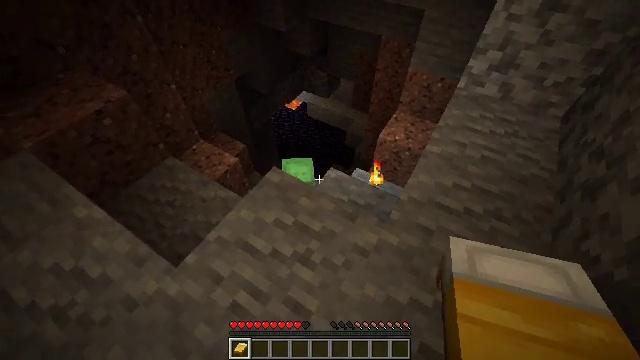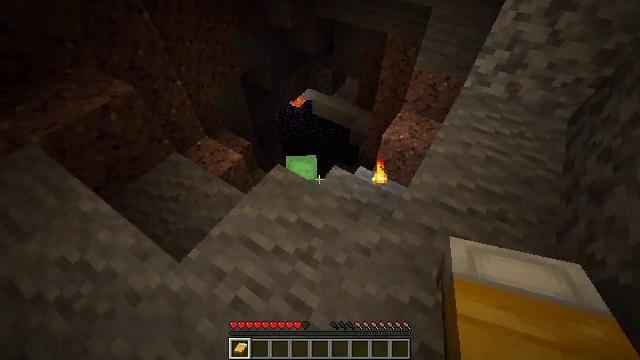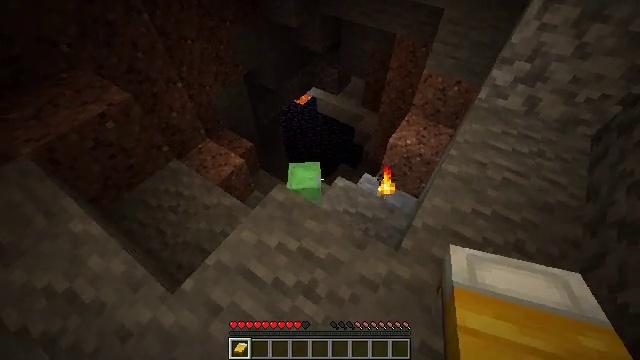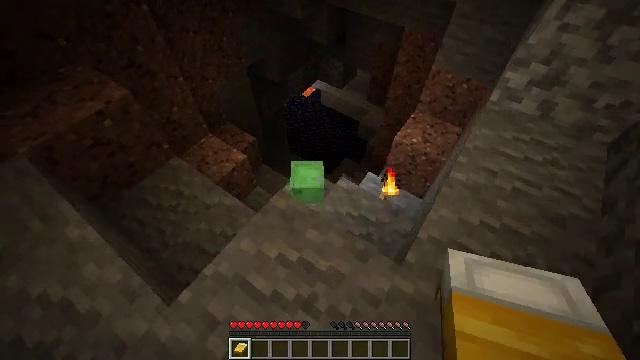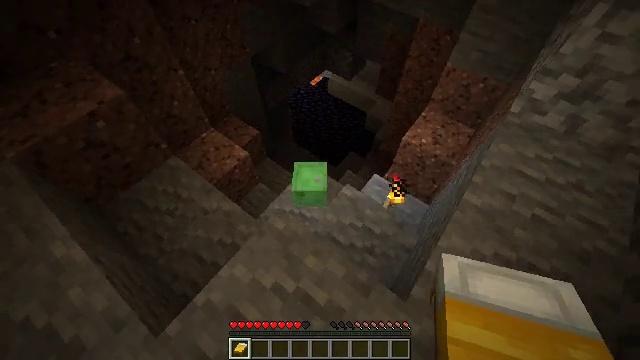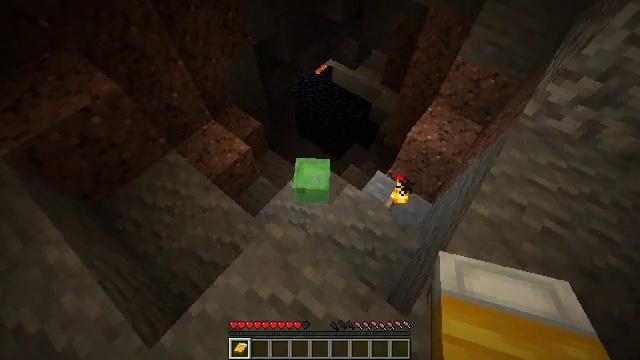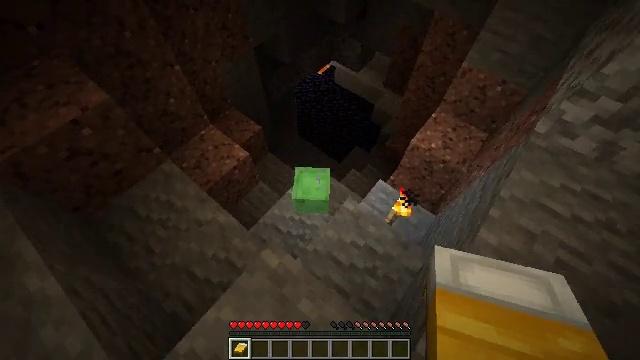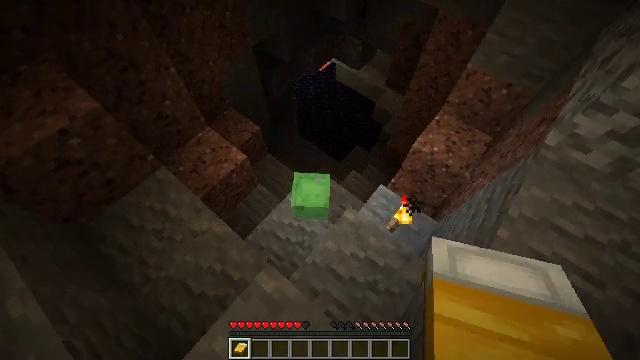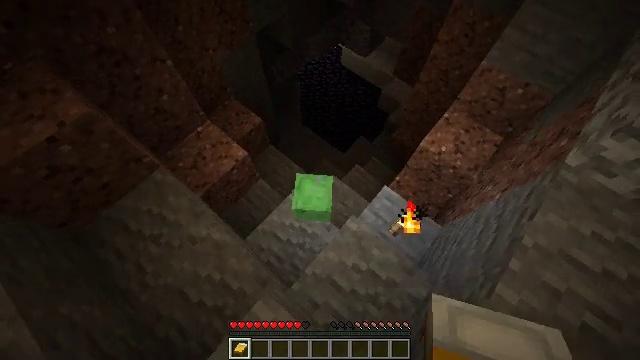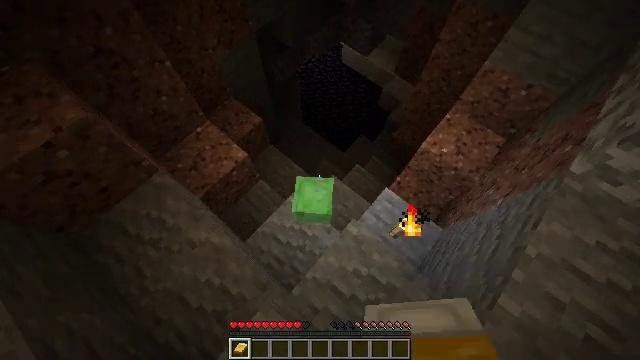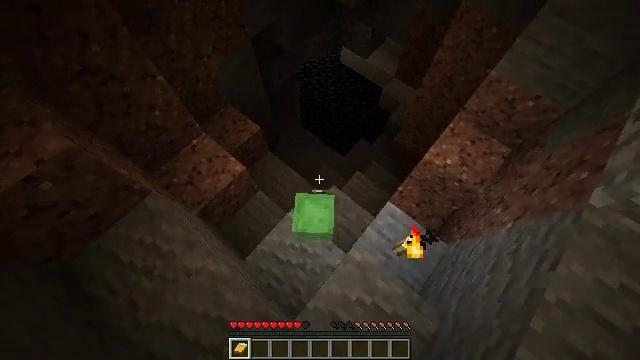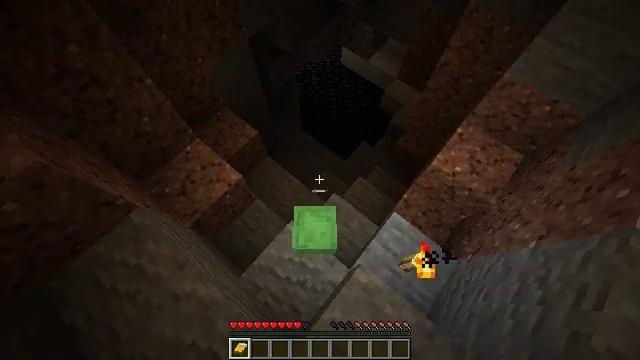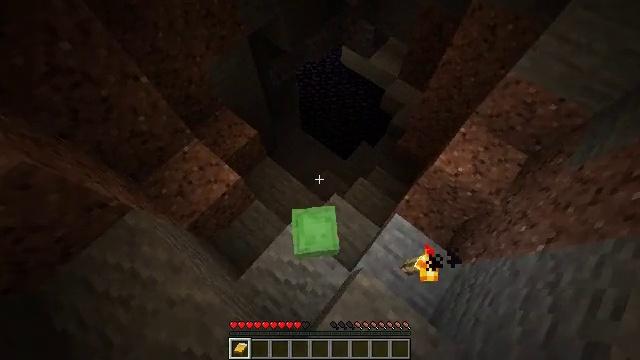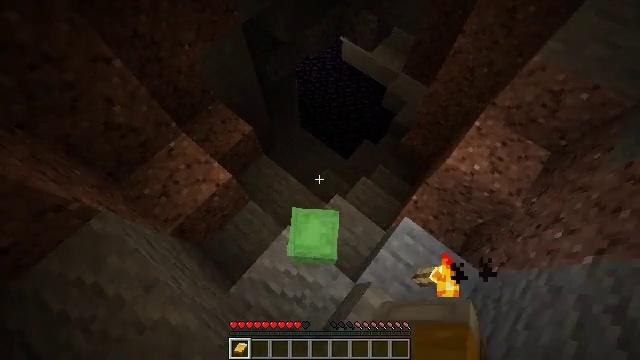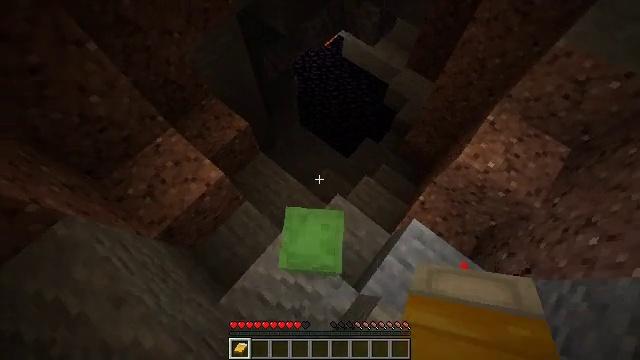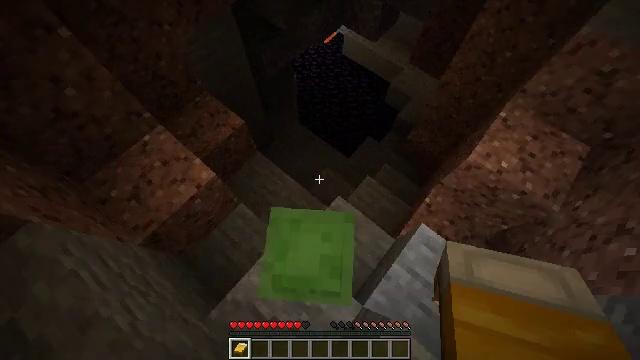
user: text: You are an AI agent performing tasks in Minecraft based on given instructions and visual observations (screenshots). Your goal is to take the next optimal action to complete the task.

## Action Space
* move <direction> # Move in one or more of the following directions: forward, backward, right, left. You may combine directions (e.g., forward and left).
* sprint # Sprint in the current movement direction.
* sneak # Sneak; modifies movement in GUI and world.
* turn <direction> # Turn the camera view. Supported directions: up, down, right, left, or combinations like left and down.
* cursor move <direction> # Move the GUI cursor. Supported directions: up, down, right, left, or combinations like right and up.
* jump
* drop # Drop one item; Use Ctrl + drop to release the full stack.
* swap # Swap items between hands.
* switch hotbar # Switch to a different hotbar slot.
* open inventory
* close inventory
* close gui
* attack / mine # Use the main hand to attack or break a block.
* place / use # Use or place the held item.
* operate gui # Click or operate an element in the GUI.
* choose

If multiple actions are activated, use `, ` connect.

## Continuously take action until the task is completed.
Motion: motion action
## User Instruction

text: Combat the slime.
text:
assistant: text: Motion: move forward, turn left
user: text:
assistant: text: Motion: move forward, turn left
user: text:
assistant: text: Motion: move forward, turn left and down
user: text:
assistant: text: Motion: move forward, turn left and down
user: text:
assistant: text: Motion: move forward, turn left and down
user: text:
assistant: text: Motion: move forward
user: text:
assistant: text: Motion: move forward, turn down
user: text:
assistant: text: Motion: move forward, turn left and down, attack / mine
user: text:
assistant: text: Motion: move forward, attack / mine
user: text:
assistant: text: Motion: move forward, attack / mine
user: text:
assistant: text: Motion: attack / mine
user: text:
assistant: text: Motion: attack / mine
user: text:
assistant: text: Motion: no_op
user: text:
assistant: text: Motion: no_op
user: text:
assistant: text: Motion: no_op
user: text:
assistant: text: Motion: no_op
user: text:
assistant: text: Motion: no_op
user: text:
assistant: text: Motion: no_op
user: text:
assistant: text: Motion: no_op
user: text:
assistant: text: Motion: no_op
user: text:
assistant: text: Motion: no_op
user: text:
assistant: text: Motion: attack / mine
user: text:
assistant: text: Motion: attack / mine
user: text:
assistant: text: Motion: move forward, attack / mine
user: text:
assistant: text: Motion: move forward, turn up, attack / mine
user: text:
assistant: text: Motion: move forward, turn up
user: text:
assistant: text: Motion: no_op